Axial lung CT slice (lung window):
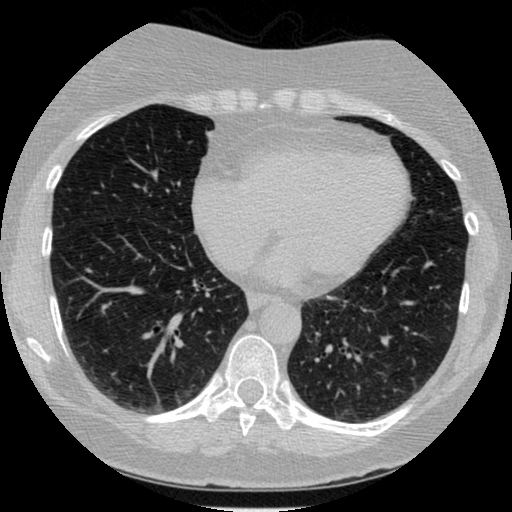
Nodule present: no